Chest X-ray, PA view. Patient: 73 years old, sex M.
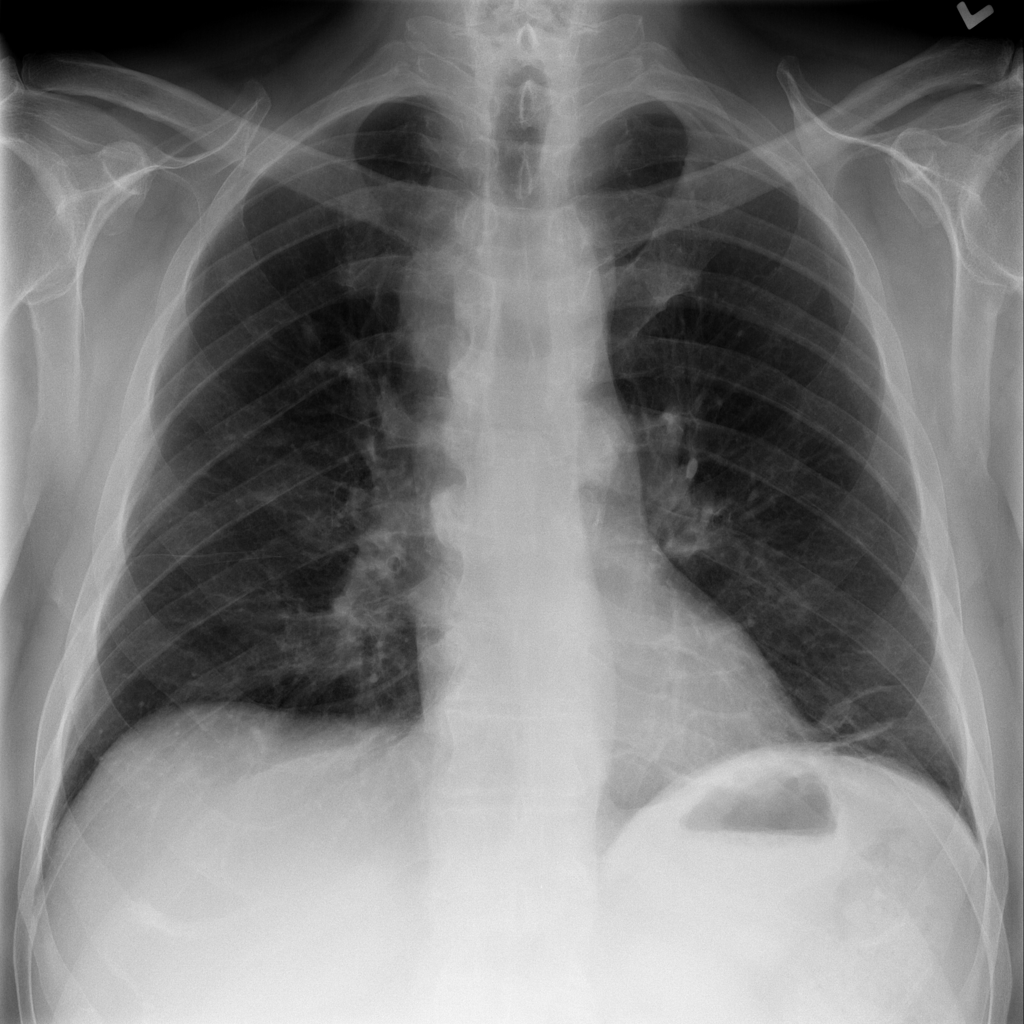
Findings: No Finding